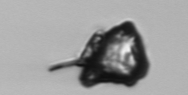
Label: Delphineis